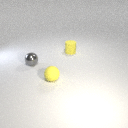
small gray metal sphere to the left of small yellow rubber sphere